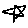
Label: star